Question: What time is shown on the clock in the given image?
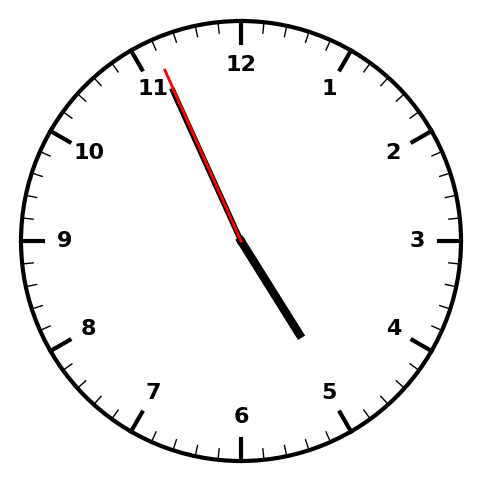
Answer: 04:55:56